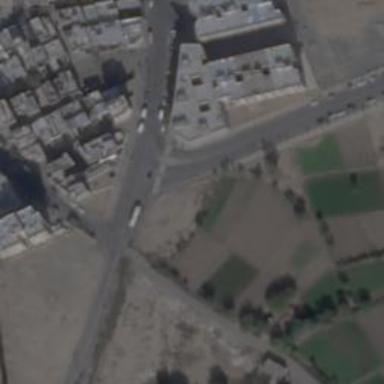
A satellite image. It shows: Secondary link road.